Question: is possible multiple value in php variable with condition (or). such as like this
'''
$shippingCost = $selectedShipping['cost'] || null;
'''
I've tried but it gives return error

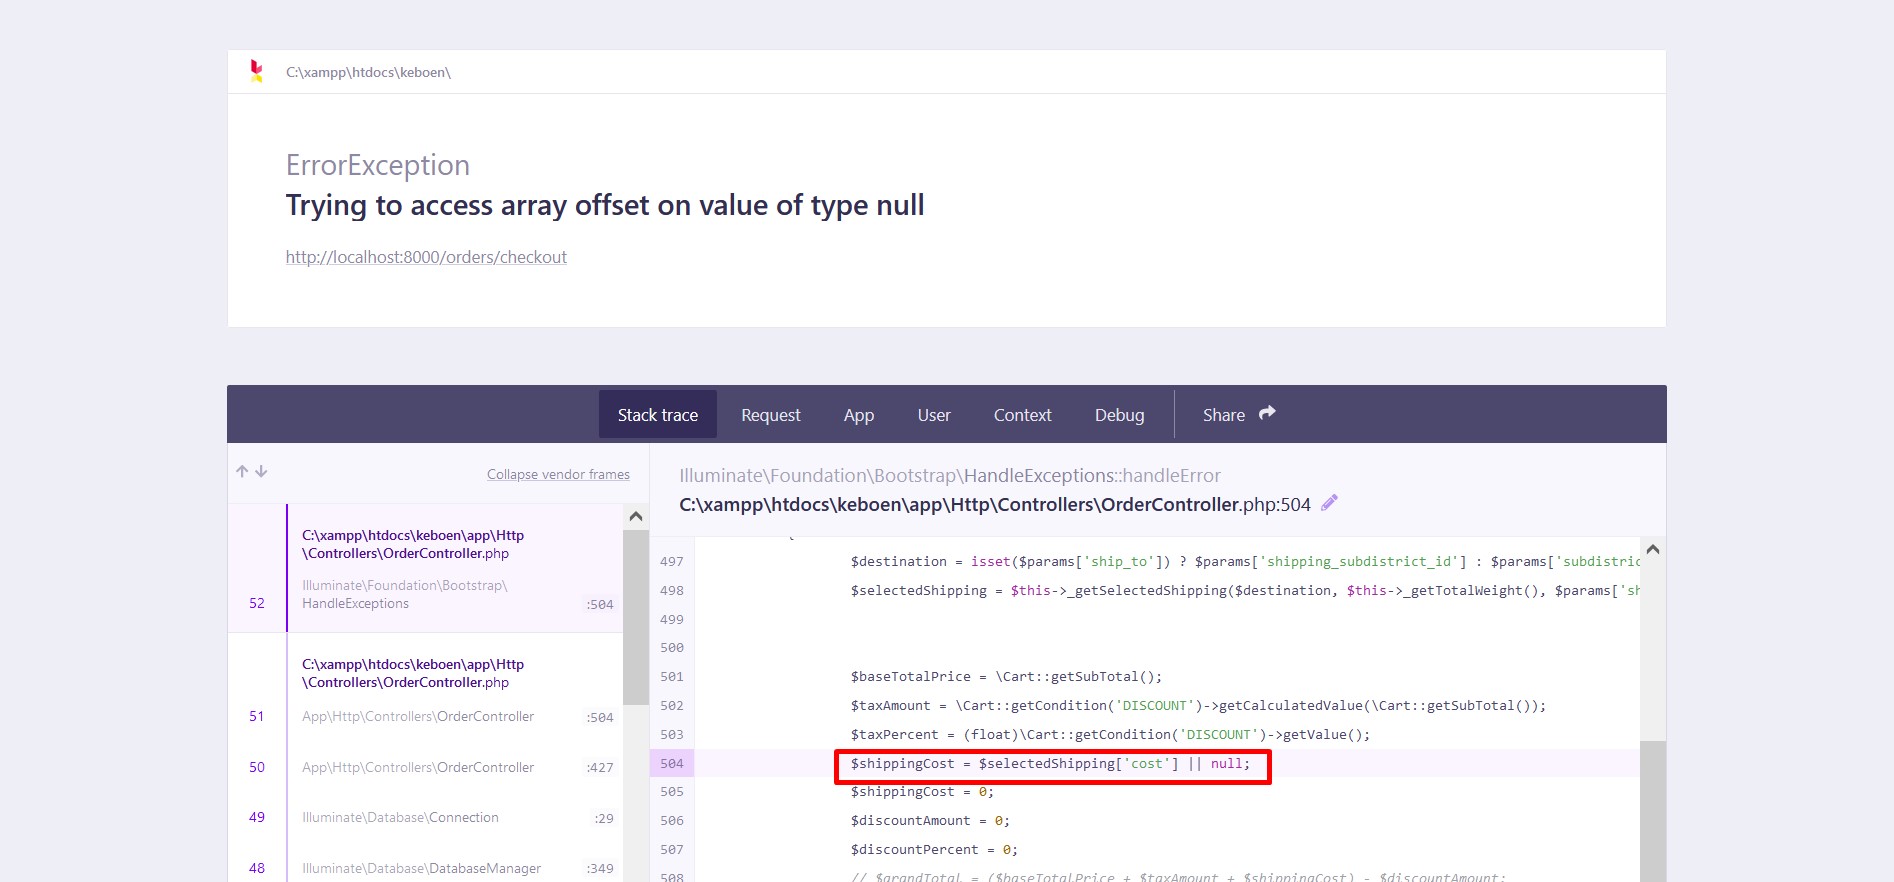
Answer: We use ternary operators to assign values to parameter when there are conditions to check. otherwise you can simply use if else conditions as well
'''
using ternary operator
$shippingCost = isset($selectedShipping['cost']) ? $selectedShipping['cost'] : null
'''
'''
using if,else
$shippingCost = 0;
if(isset($selectedShipping['cost'])){
$shippingCost = $selectedShipping['cost'];
}
'''